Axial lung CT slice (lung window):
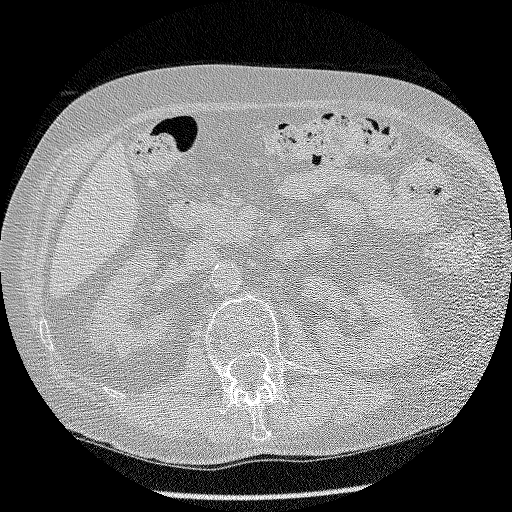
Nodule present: no